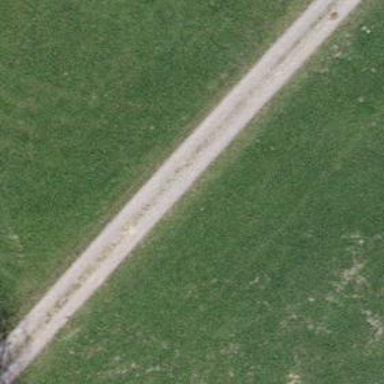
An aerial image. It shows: Track with grade 3 tracktype.